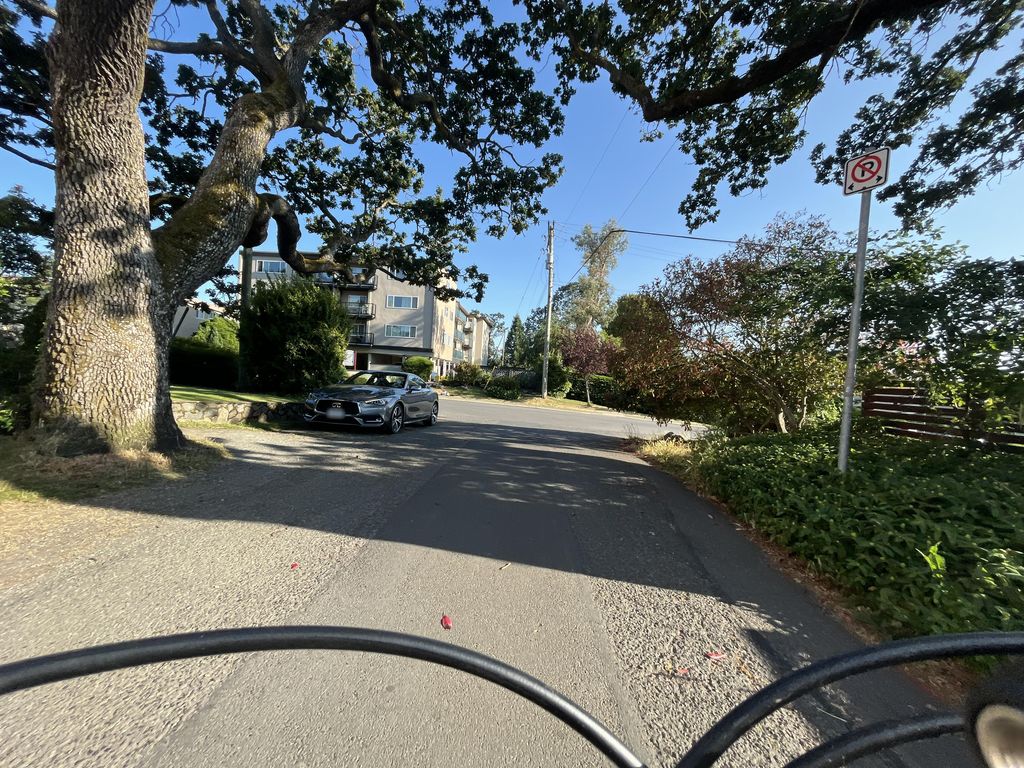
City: victoria